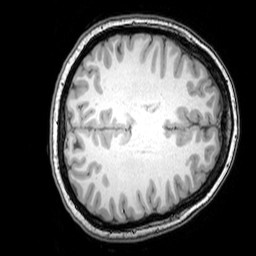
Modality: T1w
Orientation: axial
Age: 24
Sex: female
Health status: healthy
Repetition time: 0.081 s
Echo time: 0.037 s